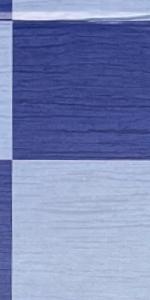
Label: Empty